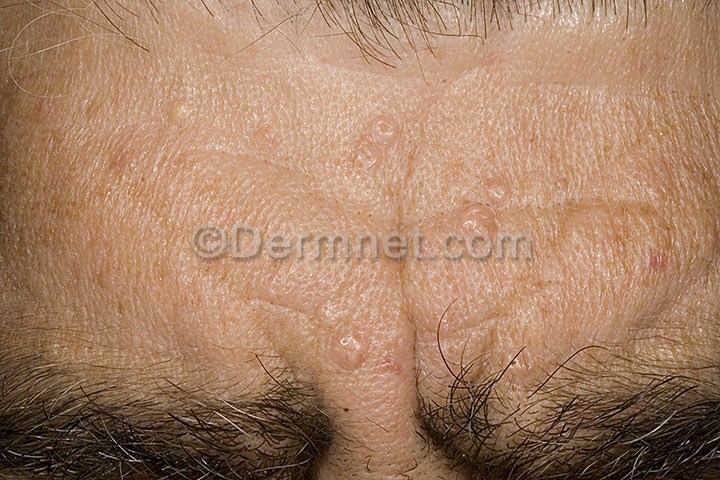
Disease: Seborrheic Keratoses and other Benign Tumors